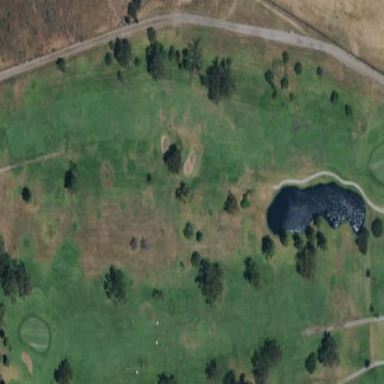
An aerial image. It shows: Golf rough area.